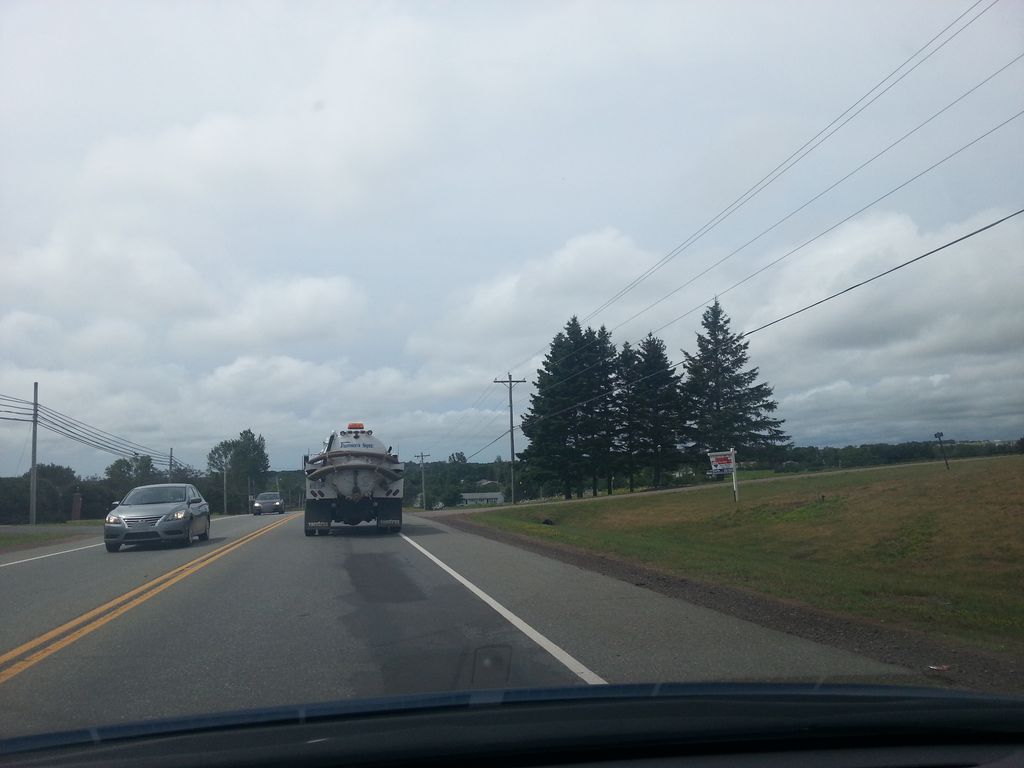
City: charlottetown